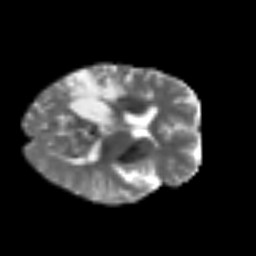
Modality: T2w
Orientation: axial
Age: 62
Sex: female
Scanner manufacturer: siemens
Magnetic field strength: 3 T
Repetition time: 3.2 s
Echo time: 0.081 s